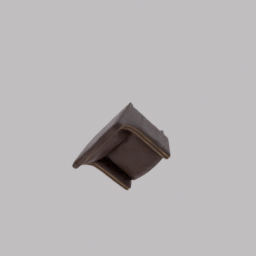
Label: furniture